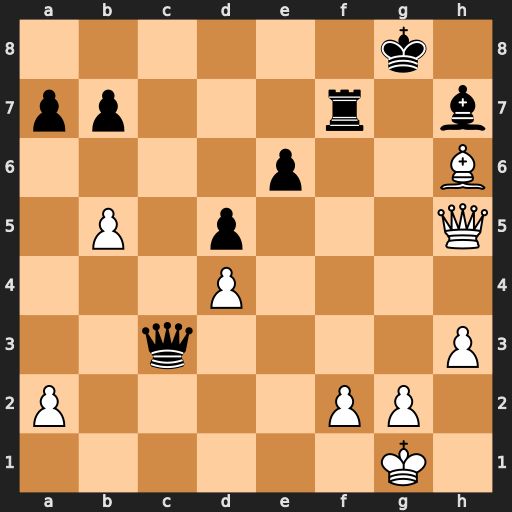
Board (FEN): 6k1/pp3r1b/4p2B/1P1p3Q/3P4/2q4P/P4PP1/6K1
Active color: w
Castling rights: -
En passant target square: -
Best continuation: Qg5+ Bg6 Qxg6+